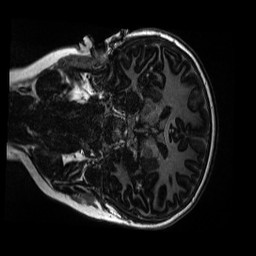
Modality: MP2RAGE
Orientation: coronal
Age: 11
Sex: female
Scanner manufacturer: siemens
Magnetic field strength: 3 T
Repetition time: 4 s
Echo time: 0.00303 s